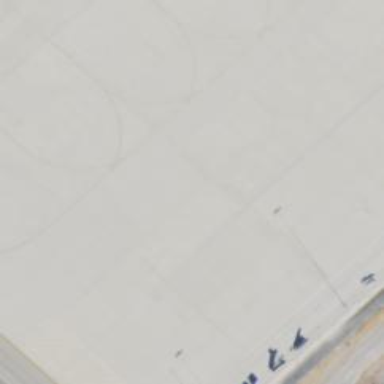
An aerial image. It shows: Image of taxiway at airport.